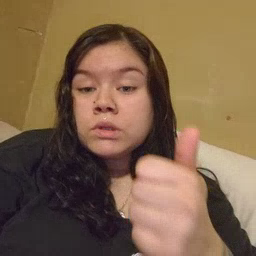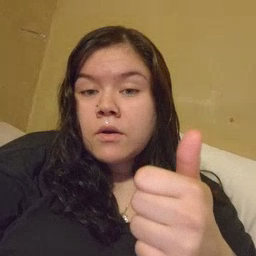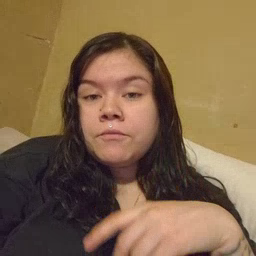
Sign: yourself